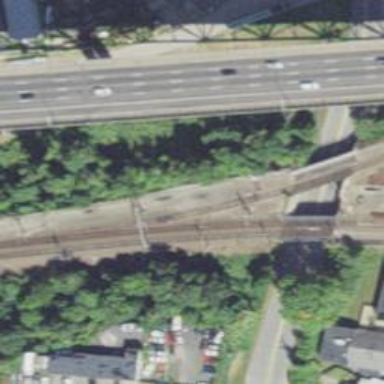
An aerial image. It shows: Railway track with contact lines for electrification.